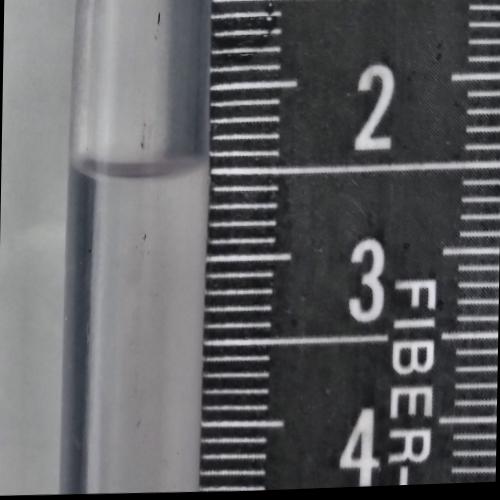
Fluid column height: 2.5 cm